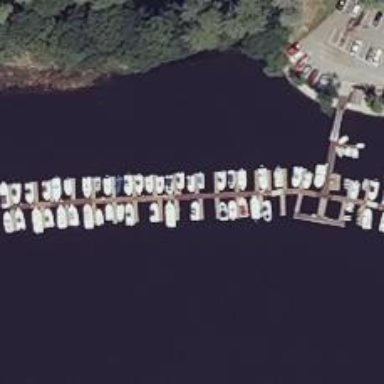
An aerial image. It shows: Man-made pier.